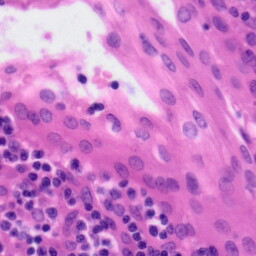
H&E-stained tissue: Tonsil